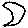
Label: moon